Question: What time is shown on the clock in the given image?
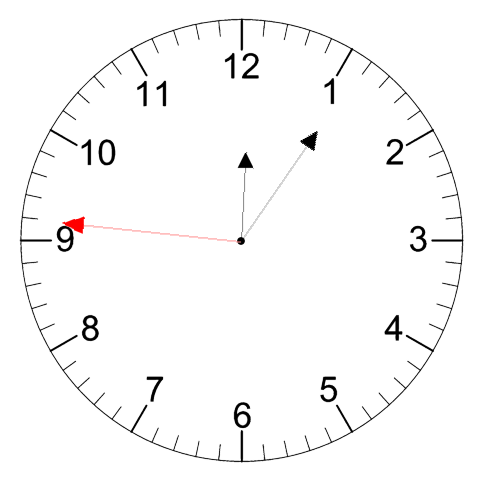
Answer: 12:05:46